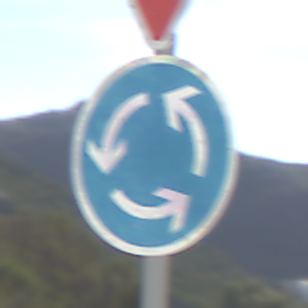
Verkehrszeichen: Kreisverkehr
Zusatzzeichen oben: VorfahrtGewaehren
Umgebung: Outdoor, RoadRail
Tageszeit: MorningAfternoon
Wetter: PartlyCloudy
Licht: Natural
Jahreszeit: NotSpecified
Kontrast: HighContrast